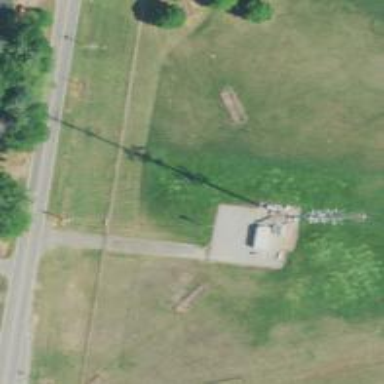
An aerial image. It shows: Mast tower used for communication.